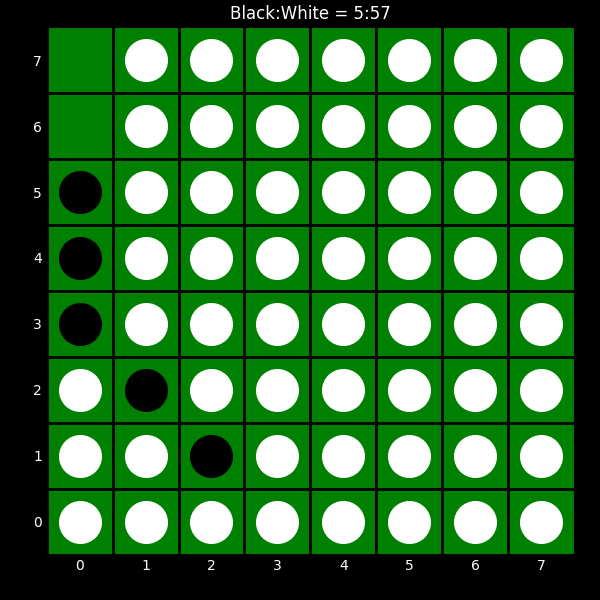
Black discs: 5
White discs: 57